Question: We use 'DateTime.Now', but the time is not equal with our server time!
When I run my project, these are the 'DateTime' property values:
'''
DateTime.Now = {15/14/04 05:20:18 AM}
DateTime.UtcNow = {15/14/04 12:20:18 PM}
'''
But my current local system time is:
'''
15/14/04 04:50:18 AM
'''
My time zone is Tehran (UTC+03:30).
This is the first time I've see this behavior! Why doesn't 'DateTime.Now' equal my computer's time?

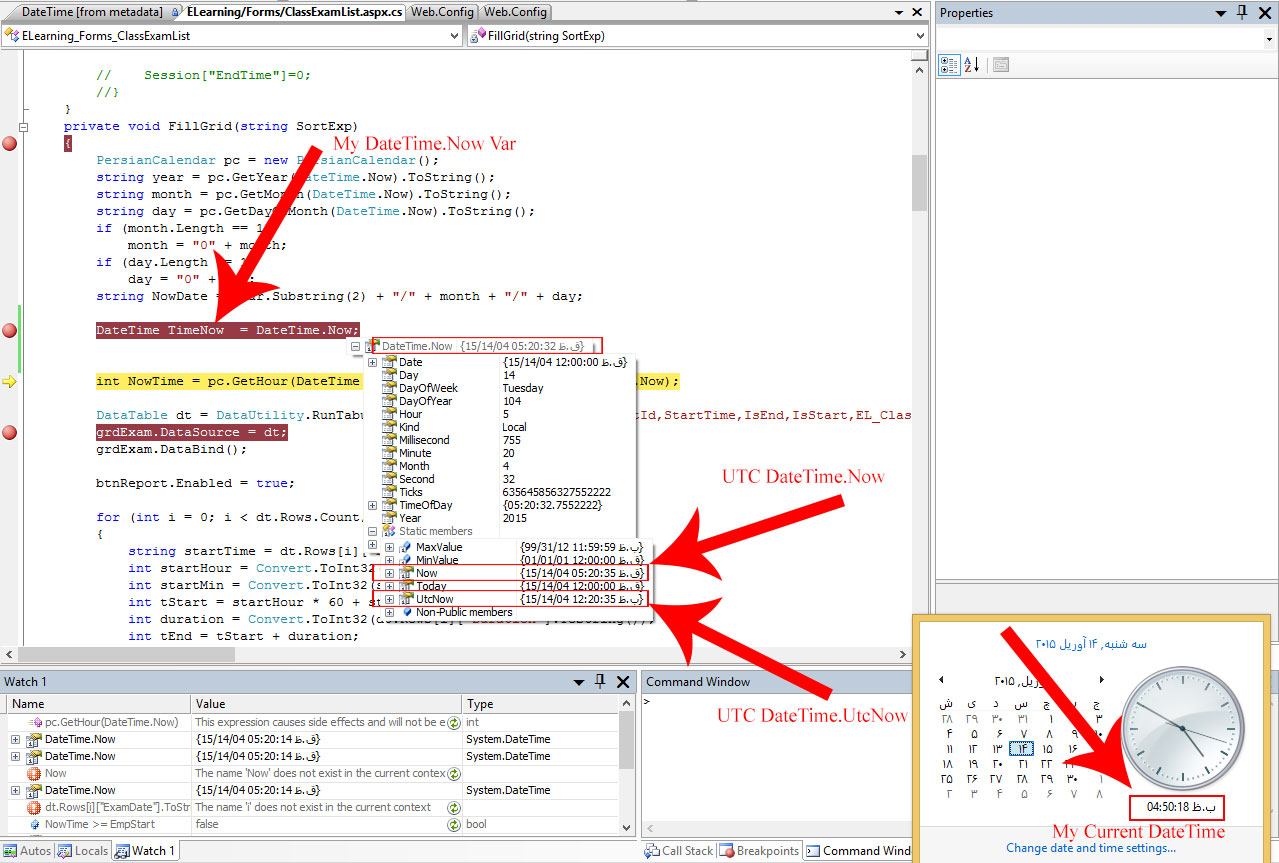
Answer: Make sure you are not manipulating the timezone somewhere in code, or playing with System.Globalization.CultureInfo
Try to search in all your source code for System.Globalization.CultureInfo may be it is somewhere, also may be the time zone is cached somewhere so try to call 'System.Globalization.CultureInfo.CurrentCulture.ClearCachedData()' before 'DateTime.Now'
<URL>